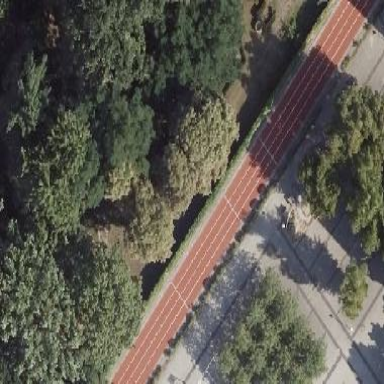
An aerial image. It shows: Athletics track located on leisure land.